Светодиоды (LED) — наиболее эффективные источники света. В последние годы на рынке появились дешевые, мощные и надёжные светодиоды. Это произвело подлинную революцию, так как электрические световые устройства (лампы накаливания, галогенные и флуоресцентные лампы) в домах и офисах стали вытесняться светодиодами. В данном эксперименте мы будем анализировать температурные и электрические свойства светодиодов. Не оценивайте погрешности, но помните, что точность ваших методов и результатов будет оцениваться. Всегда изображайте схему измерительной установки, которую вы используете. При необходимости постройте графики для определения требуемых величин. $\textit{Оборудование}:$ 2 одинаковые электрические панели со светодиодом, резистором и датчиком температуры; 2 прозрачные бутылки, 2 пробки, 2 трубки, вода, шприц, 3 мультиметра (для измерения напряжения следует использовать мультиметр, помеченный «voltage-only»), 2 потенциометра, источник питания, соединительные провода, штатив, полоски бумаги с миллиметровой шкалой.  На рисунке показана схема и соединение электрической цепи на панели (слева) и потенциометр (справа). Резистор $R_1$ может быть использован для нагрева панели около светодиода. Температурный датчик (термистор) $R_T$ представляет ещё один резистор, сопротивление которого сильно зависит от абсолютной температуры $T$: $$ T(К)=2.254\left(\ln \left(\frac{R_T}{1~кОм}\right)\right)^{2}-32.46 \ln \left(\frac{R_T}{1~кОм}\right)+361.09 $$ $\textbf{Внимание!!!}$ Подавайте напряжение на светодиод с учётом его полярности! Красный вывод источника питания является плюсом ($+$) и должен быть подсоединён к красному выводу светодиода, а чёрные вывод является минусом ($-$). Мультиметр имеет режим работы, обозначенный знаком , который действует как источник постоянного (небольшого) тока, когда диод подсоединён между клеммами «mAV$\Omega$» (вывод $+$) и «COM» (вывод $-$). В этом режиме мультиметр показывает напряжение на диоде в вольтах при силе тока около 0.33 мА (считайте силу тока постоянной). Согласно упрощенной теории, ток через диод $I_d$, падение напряжения $V$ в той области светодиода, из которой испускается свет, и абсолютная температура $T$ этой области связаны соотношением $$ I_{d}=A e^{-V_{G 0} /\left(n V_{T}\right)}\left(e^{V /\left(n V_{T}\right)}-1\right) $$ где $V_{T}=\cfrac{k}{q} T$, $k = 1.381\cdot 10^{-23}~Дж/К$ — постоянная Больцмана, $q = 1.602\cdot 10^{-19}~Кл$ – элементарный заряд. Переменная $V_T$ называется термическим напряжением. Параметры $V_{G0}$, $n$ и $A$ зависят от материала и конструкции светодиода. Параметр $n$ называется фактором идеальности и обычно $1 < n < 2$. Параметр $V_{G0}$ называется зазором потенциала полупроводникового материала. Напряжение на диоде $V^{\prime}=V+I_d R_S$ содержит вклад от паразитного последовательно включенного сопротивления $R_S$, которое имеет порядок 1 Ом. Подсказка: оценивайте величины в выражении, приведённом выше, и тем самым упрощайте свои вычисления!
Измерьте и нанесите на график зависимость напряжения от температуры на светодиоде при постоянном токе (сила тока должна быть мала, чтобы можно было пренебречь падением напряжения на $R_S$). Найдите $V_{G0}$. Найдите $V_{G0}$. Найдите $V_{G0}$. Найдите параметры $n$ и $A$, проведя дополнительные измерения и построив соответствующий график. При бόльших значениях силы тока последовательно включенное сопротивление $R_S$ становится заметным. Измерьте $R_S$.
Определите КПД $\eta$ светодиода как отношение излучаемой световой мощности к потребляемой электрической мощности. Измерьте величину $\eta$ без использования температурного датчика.
Светодиод ведёт себя как солнечная батарея (или фотодиод). Фототок $I_p$, вызванный светом, не зависит от напряжения и пропорционален интенсивности света; он вычитается из тока диода ($I = I_d -I_p$). В предыдущих измерениях фототок, вызванный окружающим светом, был достаточно мал и не влиял на результаты. Поместите два светодиода друг напротив друга на расстоянии $d = 3.0~см$ и подайте на один из них ток $I_1 = 0.50~А$. Определите максимальную электрическую мощность $P_\max$, которая может быть получена от светодиода на этой установке при комнатной температуре. Определите соответствующий КПД $\eta_p$ — выходная электрическая мощность, делённая на мощность света, поглощенного активной зоной светодиода. Площадь этой зоны $S = 1.56~мм^2$. Считайте, что светодиод излучает однородно в $\alpha = 33\%$ от сферы.
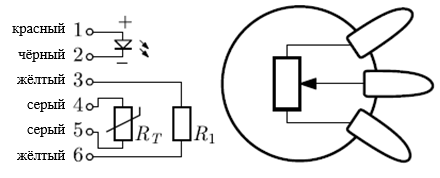
Измерьте и нанесите на график зависимость напряжения от температуры на светодиоде при постоянном токе (сила тока должна быть мала, чтобы можно было пренебречь падением напряжения на $R_S$).  Найдите $V_{G0}$.  Найдите параметры $n$ и $A$, проведя дополнительные измерения и построив соответствующий график.  При бόльших значениях силы тока последовательно включенное сопротивление $R_S$ становится заметным. Измерьте $R_S$.

Определите КПД $\eta$ светодиода как отношение излучаемой световой мощности к потребляемой электрической мощности. Измерьте величину $\eta$ без использования температурного датчика.

Светодиод ведёт себя как солнечная батарея (или фотодиод). Фототок $I_p$, вызванный светом, не зависит от напряжения и пропорционален интенсивности света; он вычитается из тока диода ($I = I_d -I_p$). В предыдущих измерениях фототок, вызванный окружающим светом, был достаточно мал и не влиял на результаты.
Темы:
E, Диод, Придумать метод, Электромагнетизм, 2017, Европейские, Электрические цепи, Солнечная батарея